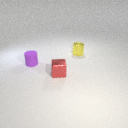
small red metal cube to the right of small purple rubber cylinder